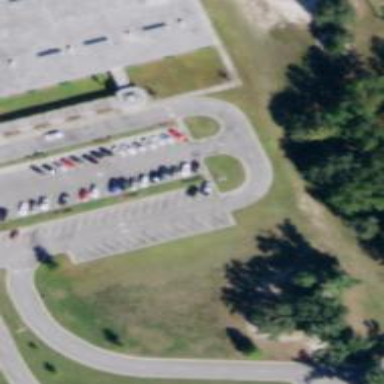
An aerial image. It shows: Parking space is available.